Question: i have 2 class. One is MainBaby.java and it contains:
'''
public class MainBaby extends SurfaceView implements SurfaceHolder.Callback {
public MainBaby(Context context){
super(context);
init();
}
public MainBaby(Context context, AttributeSet attrs) {
super(context, attrs);
// TODO Auto-generated constructor stub
init();
}
public MainBaby(Context context, AttributeSet attrs, int defStyle) {
super(context, attrs, defStyle);
// TODO Auto-generated constructor stub
init();
}
public void init(){
// adding the callback (this) to the surface holder to intercept events
getHolder().addCallback(this);
// create the game loop thread
thread = new ThreadBaby(getHolder(), this);
mPath = new Path();
mBitmapPaint = new Paint(Paint.DITHER_FLAG);
p = new Paint();
p.setAntiAlias(true);
p.setDither(true);
p.setColor(Color.BLACK);
p.setStyle(Paint.Style.STROKE);
p.setStrokeJoin(Paint.Join.ROUND);
p.setStrokeCap(Paint.Cap.ROUND);
p.setStrokeWidth(50);
setFocusable(true);
}
public void callMe(){
Log.v("tag", "the button successfully pressed");
}
}
'''
this class in inflated in main.xml
'''
<AbsoluteLayout
android:layout_width="fill_parent"
android:layout_height="fill_parent" >
<coba.gesture.Main
android:id="@+id/LayoDalam"
android:layout_width="fill_parent"
android:layout_height="fill_parent" />
</AbsoluteLayout>
'''
and i want to call method callMe() at cobaGesture.java like this:
public class CobaGesture extends Activity {
MainBaby mb;
'''
@Override
public void onCreate(Bundle savedInstanceState) {
super.onCreate(savedInstanceState);
setContentView(R.layout.main);
ImageButton resetBut = (ImageButton) findViewById(R.id.reset);
resetBut.setOnClickListener(new View.OnClickListener() {
@Override
public void onClick(View v) {
mb.callMe();
}
});
}
'''
but when i click the button, the application was force closed and here's the logcat:
'''
05-30 10:55:58.433: ERROR/AndroidRuntime(704): FATAL EXCEPTION: main
05-30 10:55:58.433: ERROR/AndroidRuntime(704): java.lang.NullPointerException
05-30 10:55:58.433: ERROR/AndroidRuntime(704): at coba.gesture.CobaGesture$1.onClick(CobaGesture.java:41)
05-30 10:55:58.433: ERROR/AndroidRuntime(704): at android.view.View.performClick(View.java:2485)
05-30 10:55:58.433: ERROR/AndroidRuntime(704): at android.view.View$PerformClick.run(View.java:9080)
05-30 10:55:58.433: ERROR/AndroidRuntime(704): at android.os.Handler.handleCallback(Handler.java:587)
05-30 10:55:58.433: ERROR/AndroidRuntime(704): at android.os.Handler.dispatchMessage(Handler.java:92)
05-30 10:55:58.433: ERROR/AndroidRuntime(704): at android.os.Looper.loop(Looper.java:123)
05-30 10:55:58.433: ERROR/AndroidRuntime(704): at android.app.ActivityThread.main(ActivityThread.java:3647)
05-30 10:55:58.433: ERROR/AndroidRuntime(704): at java.lang.reflect.Method.invokeNative(Native Method)
05-30 10:55:58.433: ERROR/AndroidRuntime(704): at java.lang.reflect.Method.invoke(Method.java:507)
05-30 10:55:58.433: ERROR/AndroidRuntime(704): at com.android.internal.os.ZygoteInit$MethodAndArgsCaller.run(ZygoteInit.java:839)
05-30 10:55:58.433: ERROR/AndroidRuntime(704): at com.android.internal.os.ZygoteInit.main(ZygoteInit.java:597)
05-30 10:55:58.433: ERROR/AndroidRuntime(704): at dalvik.system.NativeStart.main(Native Method)
'''
what does it means? and how to solve it?
thank you in advance.
UPDATE!
here's the edited code and the error:

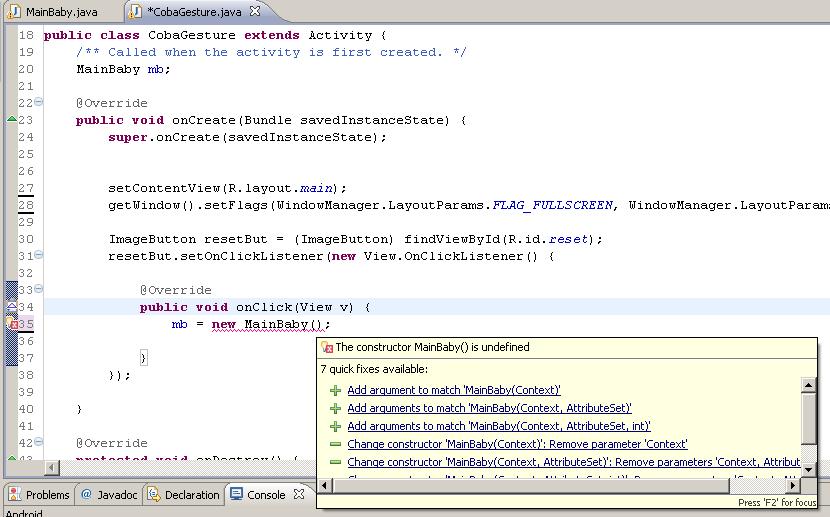
Answer: You should initial object with the correct context (in this case, it is your activity). So it is:
'''
mb = new MainBaby(CobaGesture.this);
OR:
mb = new MainBaby(getApplicationContext());
'''
Put this code into onClick event or onCreate, so you can use
All about the context is <URL>